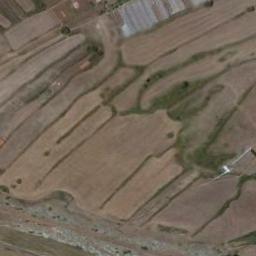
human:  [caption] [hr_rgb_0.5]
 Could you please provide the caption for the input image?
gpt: The bare terrace is next to some trees .

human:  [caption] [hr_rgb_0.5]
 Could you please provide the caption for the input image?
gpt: There is a path between the terraces leading to a building .

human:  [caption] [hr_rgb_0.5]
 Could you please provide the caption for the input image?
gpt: A large layer of brown and green mixed terraces .

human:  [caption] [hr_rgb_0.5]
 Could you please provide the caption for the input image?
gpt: There are many plants on the terrace .

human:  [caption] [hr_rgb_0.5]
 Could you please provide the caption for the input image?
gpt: There are some brown terraces of different sizes .